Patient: sex M, age 47
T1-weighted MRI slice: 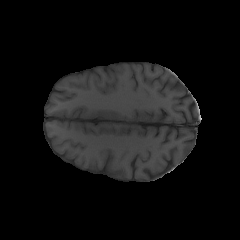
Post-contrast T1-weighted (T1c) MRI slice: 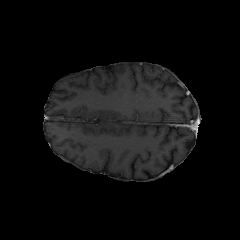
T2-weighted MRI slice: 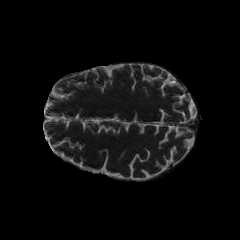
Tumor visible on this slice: no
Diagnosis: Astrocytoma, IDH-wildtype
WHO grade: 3